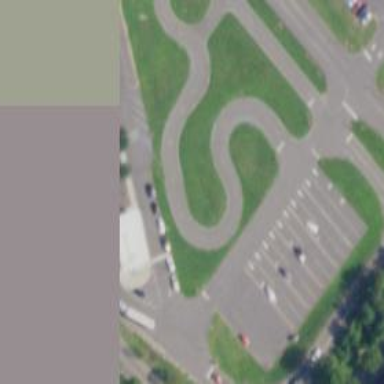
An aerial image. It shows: Test track on leisure land used for testing.